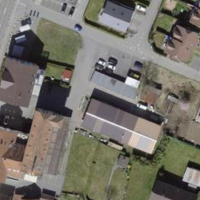
EUNIS habitat code: 54
Species observed at this site:
Mentha suaveolens
Tussilago farfara
Silene dioica